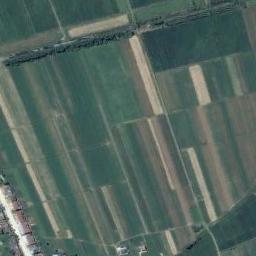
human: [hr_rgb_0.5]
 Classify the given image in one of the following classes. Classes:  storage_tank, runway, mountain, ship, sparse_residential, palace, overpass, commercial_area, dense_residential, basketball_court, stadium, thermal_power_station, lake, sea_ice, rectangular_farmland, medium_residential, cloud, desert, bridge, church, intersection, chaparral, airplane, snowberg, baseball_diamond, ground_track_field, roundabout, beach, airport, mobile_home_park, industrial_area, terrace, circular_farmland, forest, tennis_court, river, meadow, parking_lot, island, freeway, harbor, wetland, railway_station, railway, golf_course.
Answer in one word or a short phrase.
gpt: rectangular_farmland